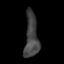
Tissue: skin
Cell type: Epithelial cells
Senescence score: 0.2775
Nuclear area (px): 593
Mean DAPI intensity: 66.826